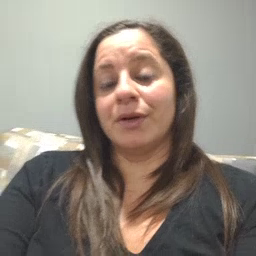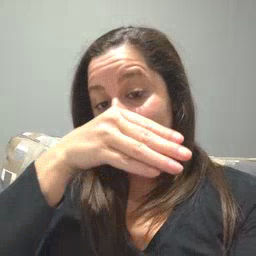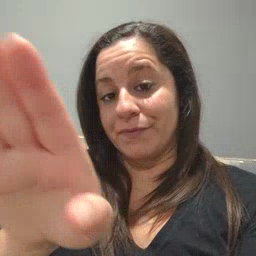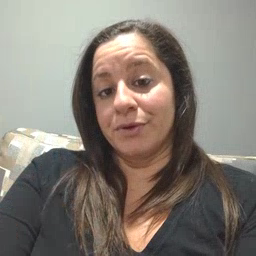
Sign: elephant